Question: I am working on a project using Leaflet. I want to place a label for objects on the map. I don't want the label to appear on the map. I want the label placed above the map, but at the screen or div Left location from a latLng point.
I can't seem to get the correct position using the functions available. Is there some example I can look at to give me insight? I would think Leaflet could do this.

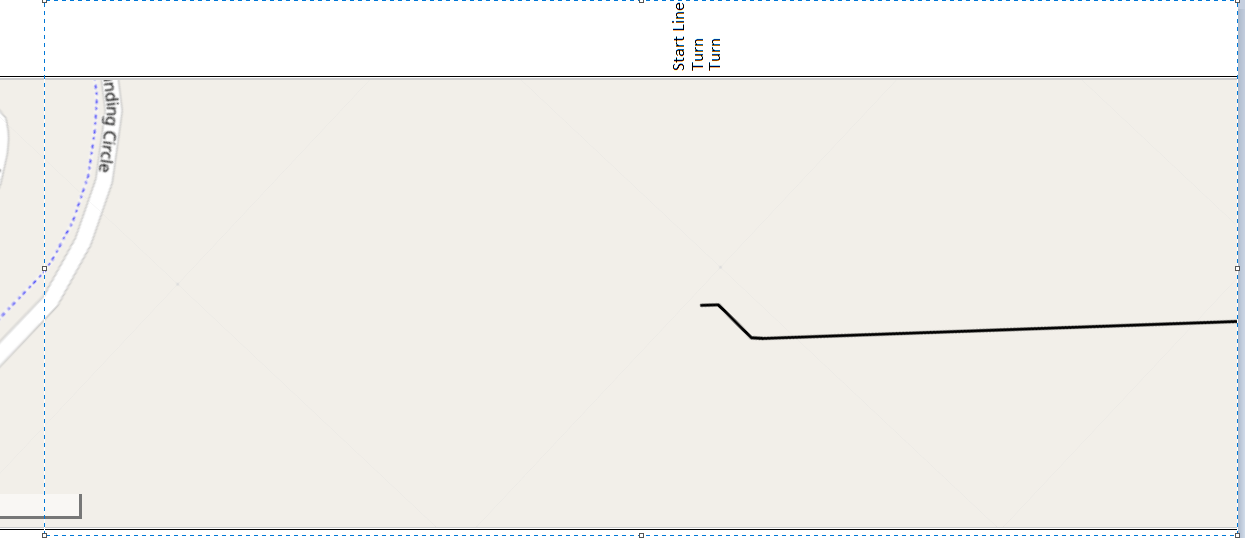
Answer: The key here is to leverage <URL> - it will give you the pixel coordinates of the 'L.LatLng' passed.
So create a container for a tick...
'''
<div id="topbar"><span id="toptick">|</span></div>
<div id="leaflet"></div>
'''
...and use CSS to ensure it's on top of the map container, and has the same width. Then, run a function to translate the map point you want into an offset relative to the top-left corner of the map container...
'''
function repositionEdges(){
var offset = map.latLngToContainerPoint(geopoint);
}
'''
...run that after map initialization, and after every movement of the map...
'''
repositionEdges();
map.on('move zoom', repositionEdges);
'''
...and finally, inside that function, shift the tick horizontally tweaking its style...
'''
function repositionEdges(){
var offset = map.latLngToContainerPoint(geopoint);
document.getElementById('toptick').style.left = offset.x + 'px';
}
'''
You can see a working example at <URL> .
This is just one approach. The specific implementation will be different if you're using more than one point, or if you want to use '<canvas>' for drawing the ticks.
See also the graticule, edge scale bar and edge markers plugins from the <URL>. Those plugins contain implementations of similar concepts.